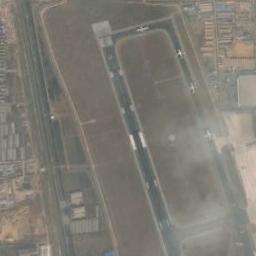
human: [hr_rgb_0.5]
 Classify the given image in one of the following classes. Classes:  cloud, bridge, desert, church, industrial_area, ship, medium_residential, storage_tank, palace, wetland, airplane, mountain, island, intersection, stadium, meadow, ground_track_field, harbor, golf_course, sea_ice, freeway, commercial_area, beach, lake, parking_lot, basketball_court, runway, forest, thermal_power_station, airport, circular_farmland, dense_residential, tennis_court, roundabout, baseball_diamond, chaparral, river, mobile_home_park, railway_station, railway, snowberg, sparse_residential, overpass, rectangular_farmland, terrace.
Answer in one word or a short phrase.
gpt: runway